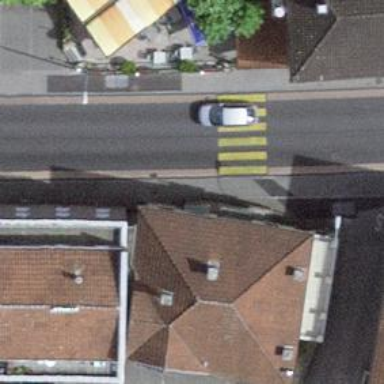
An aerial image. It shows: Primary highway with asphalt surface and designated lane for cyclists.